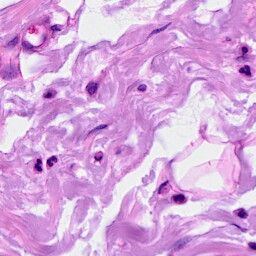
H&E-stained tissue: Breast